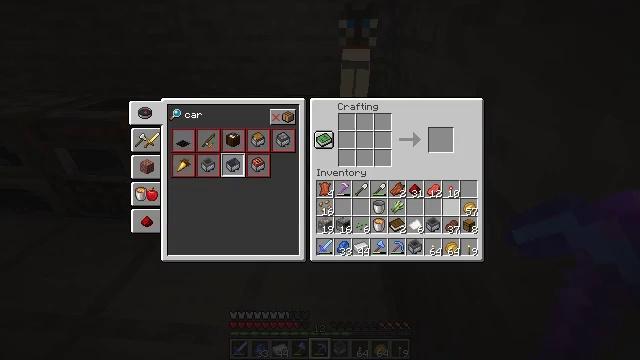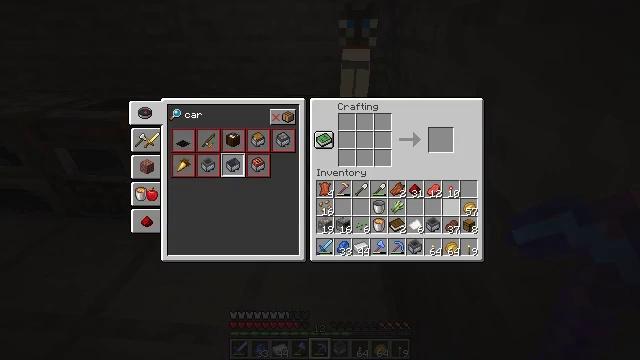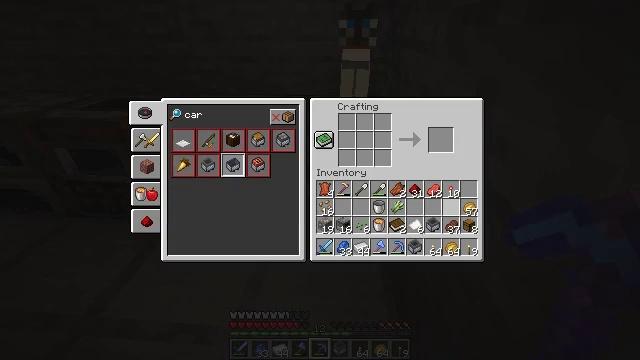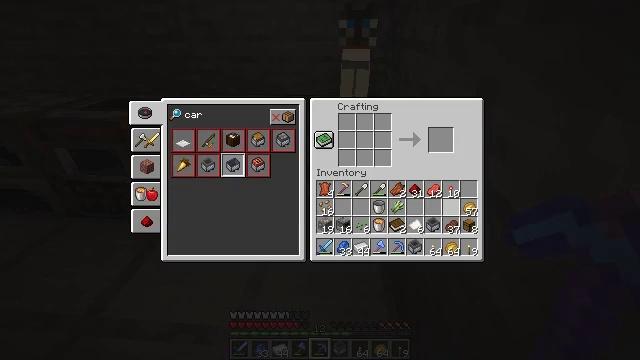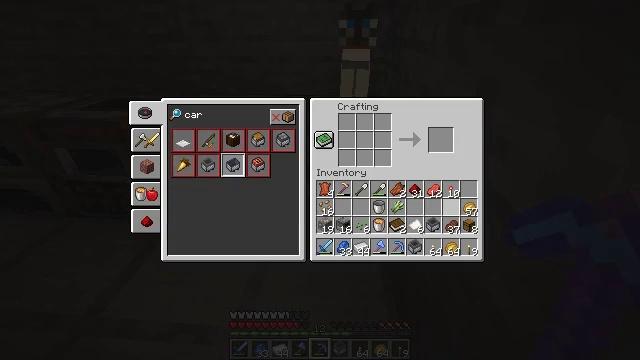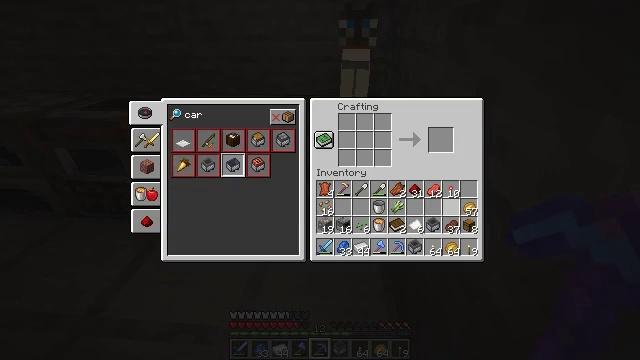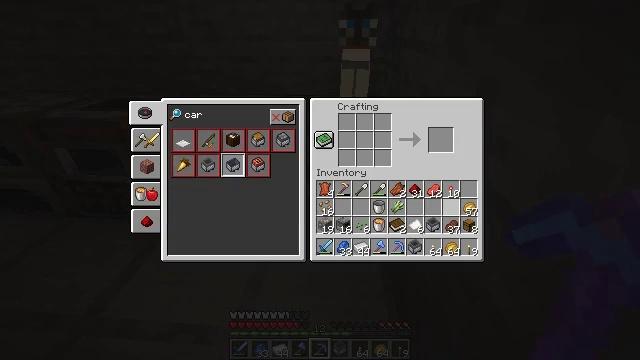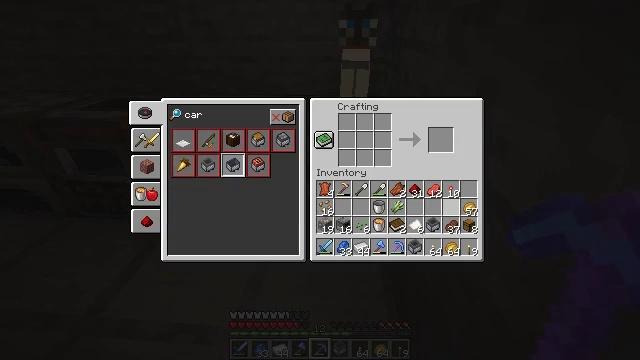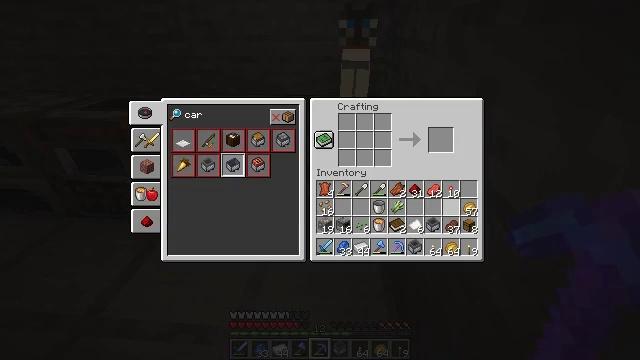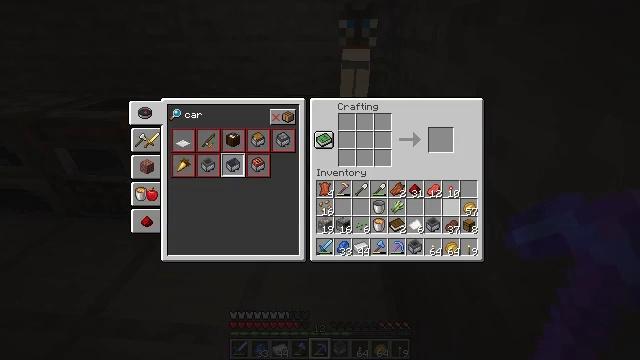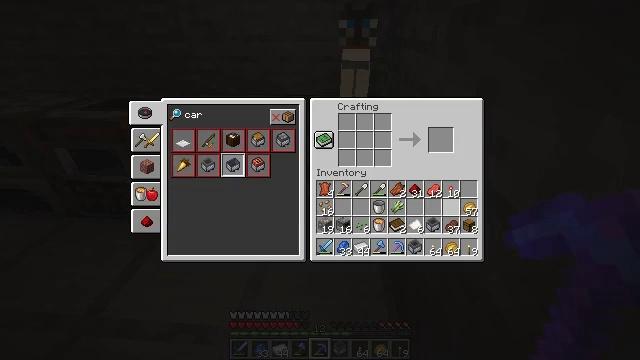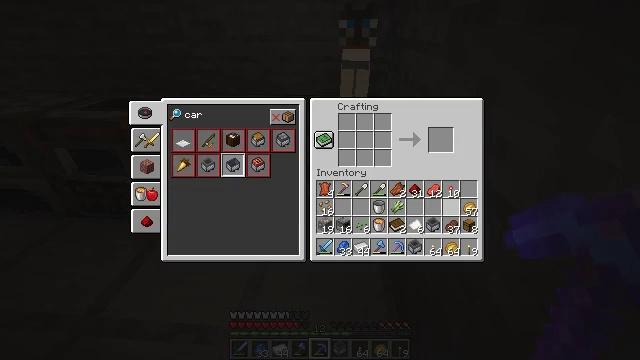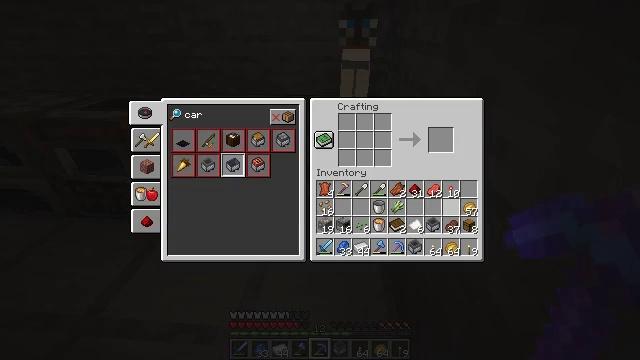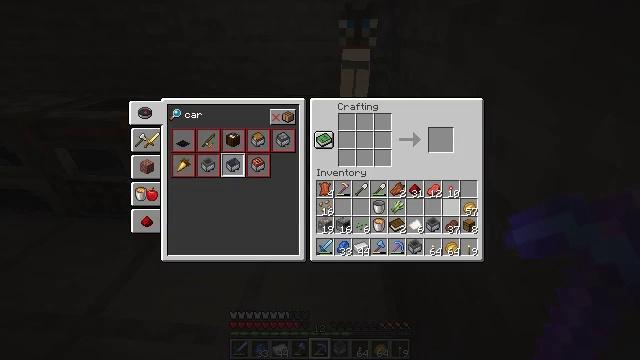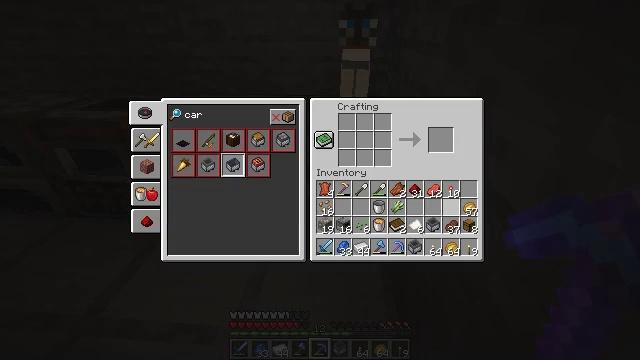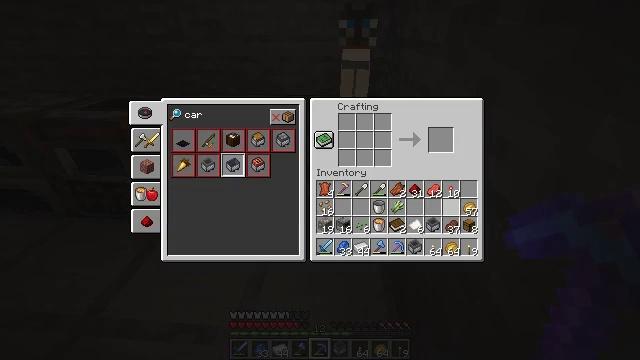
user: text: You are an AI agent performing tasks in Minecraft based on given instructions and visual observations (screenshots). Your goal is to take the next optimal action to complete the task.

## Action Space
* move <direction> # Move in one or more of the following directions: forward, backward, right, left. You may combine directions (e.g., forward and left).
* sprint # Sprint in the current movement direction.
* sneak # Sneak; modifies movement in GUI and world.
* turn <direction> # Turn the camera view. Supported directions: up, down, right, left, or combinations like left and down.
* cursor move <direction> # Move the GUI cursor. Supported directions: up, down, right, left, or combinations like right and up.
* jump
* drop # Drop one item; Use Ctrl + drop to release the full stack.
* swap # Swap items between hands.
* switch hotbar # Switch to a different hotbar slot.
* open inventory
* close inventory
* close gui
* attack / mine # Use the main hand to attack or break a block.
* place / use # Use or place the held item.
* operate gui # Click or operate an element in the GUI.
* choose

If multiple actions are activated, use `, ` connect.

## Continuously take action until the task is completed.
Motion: motion action
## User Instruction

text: Remove a diamond pickaxe from the inventory.
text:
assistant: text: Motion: no_op
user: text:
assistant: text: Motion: no_op
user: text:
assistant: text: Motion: no_op
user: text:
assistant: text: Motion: no_op
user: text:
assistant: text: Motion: no_op
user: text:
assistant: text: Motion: no_op
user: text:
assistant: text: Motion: no_op
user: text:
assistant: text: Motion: no_op
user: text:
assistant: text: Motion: no_op
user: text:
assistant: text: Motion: no_op
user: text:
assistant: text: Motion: no_op
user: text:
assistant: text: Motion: no_op
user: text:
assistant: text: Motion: no_op
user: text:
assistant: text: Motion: no_op
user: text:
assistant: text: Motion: no_op
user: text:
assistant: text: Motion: no_op
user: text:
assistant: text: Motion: no_op
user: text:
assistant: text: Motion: no_op
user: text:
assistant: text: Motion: no_op
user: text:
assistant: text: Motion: no_op
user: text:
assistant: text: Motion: no_op
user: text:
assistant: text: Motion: no_op
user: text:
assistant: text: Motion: no_op
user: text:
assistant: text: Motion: no_op
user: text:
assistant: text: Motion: no_op
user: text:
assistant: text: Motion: no_op
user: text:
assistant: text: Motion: no_op
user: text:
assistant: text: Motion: no_op
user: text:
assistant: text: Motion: no_op
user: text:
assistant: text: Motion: no_op